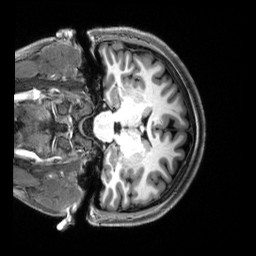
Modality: T1w
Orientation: coronal
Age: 19
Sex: female
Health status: healthy
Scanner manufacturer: siemens
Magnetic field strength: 3 T
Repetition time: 2.5 s
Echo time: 0.00222 s